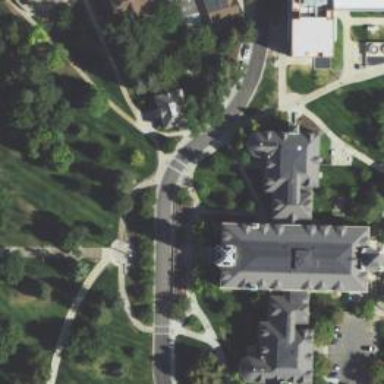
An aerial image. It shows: Historic university building.